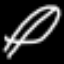
Label: line